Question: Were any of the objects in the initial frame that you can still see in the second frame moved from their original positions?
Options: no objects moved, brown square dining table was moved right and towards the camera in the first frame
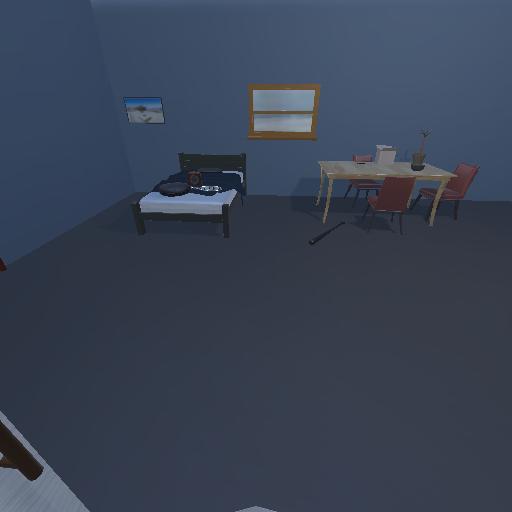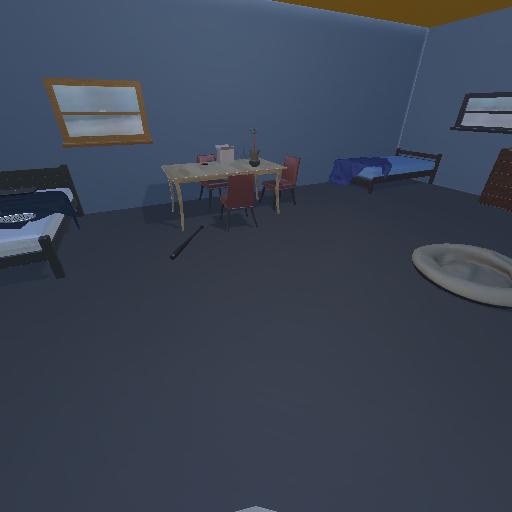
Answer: no objects moved